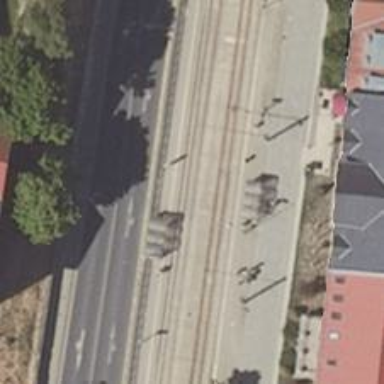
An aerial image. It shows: Tram stop.